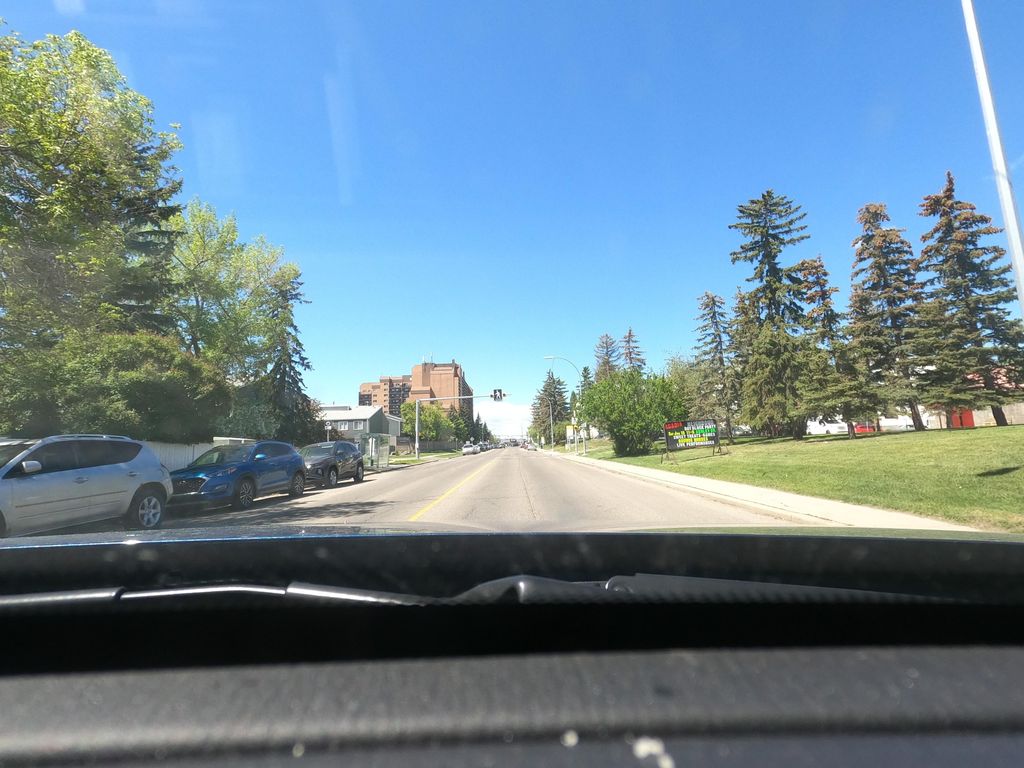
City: calgary